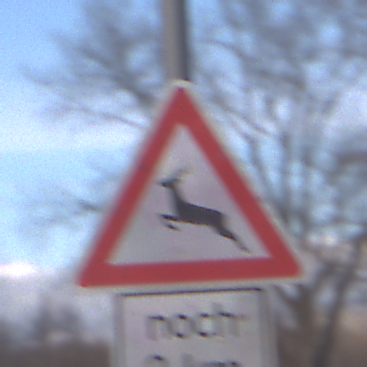
Verkehrszeichen: WildwechselRechts
Zusatzzeichen unten: LaengeEinerStrecke4
Umgebung: Outdoor, Nature
Tageszeit: MorningAfternoon
Wetter: PartlyCloudy
Licht: Natural
Jahreszeit: NotSpecified
Kontrast: HighContrast